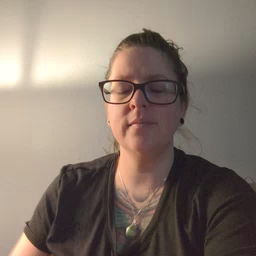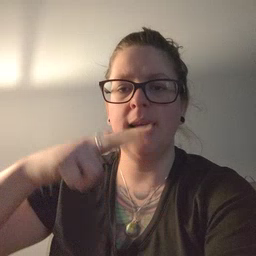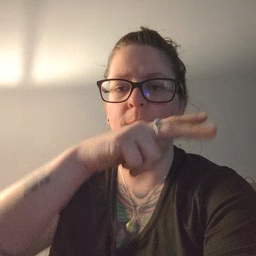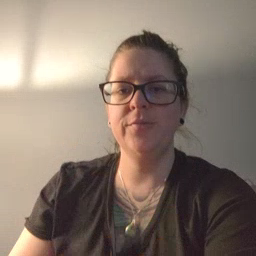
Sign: helicopter